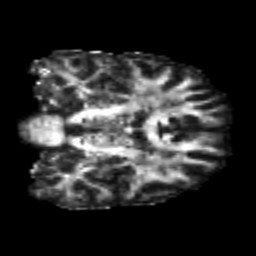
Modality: FA
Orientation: coronal
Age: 22
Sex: male
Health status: healthy
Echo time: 0.074 s